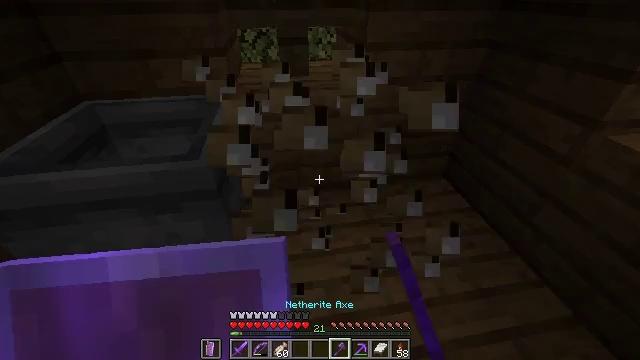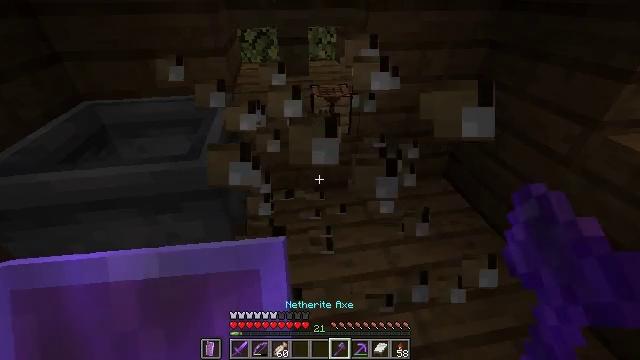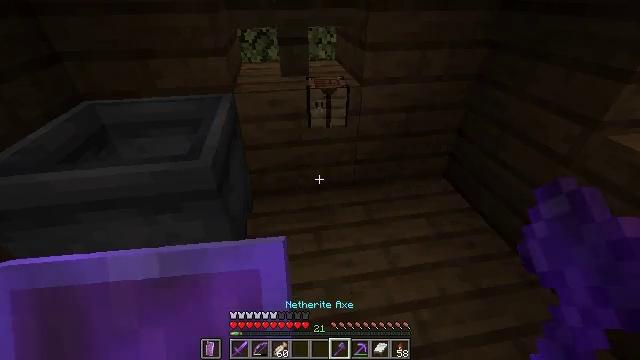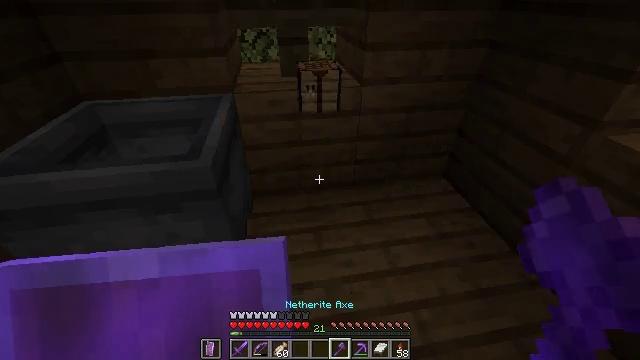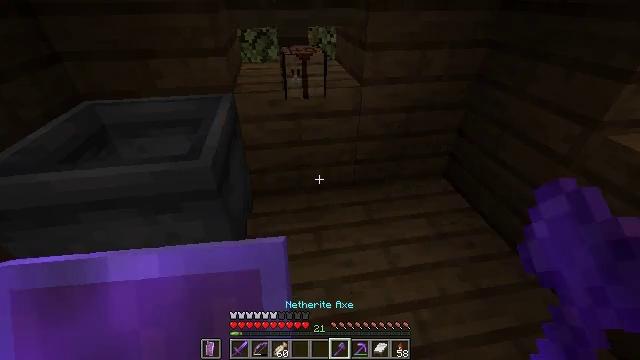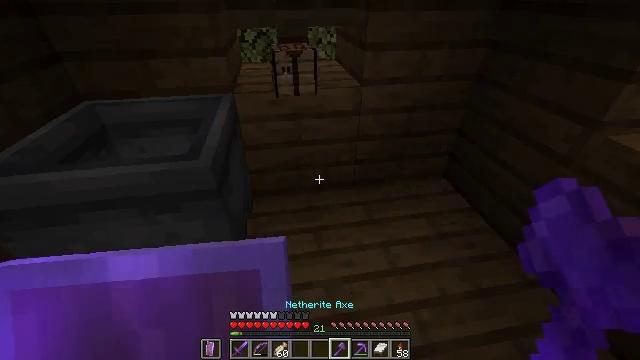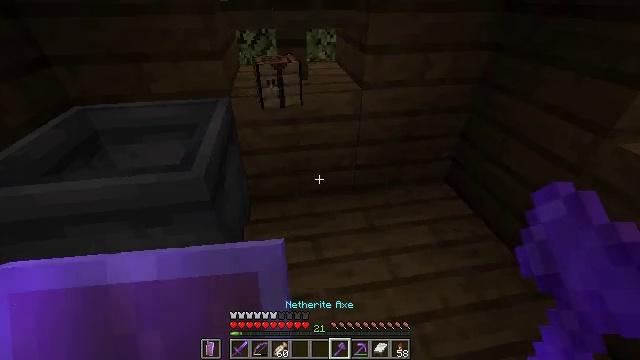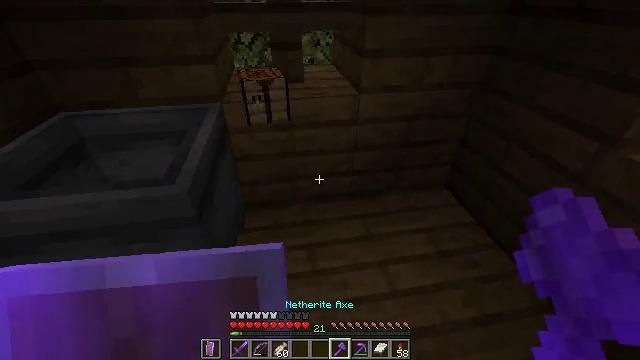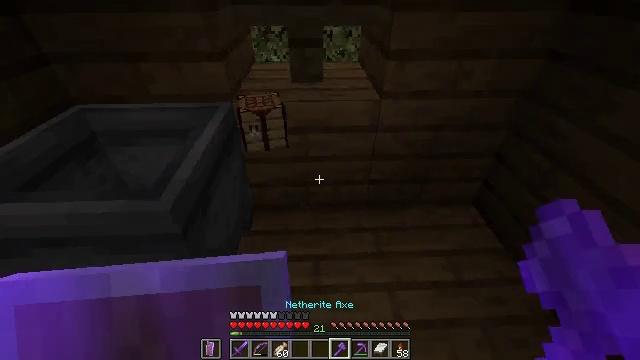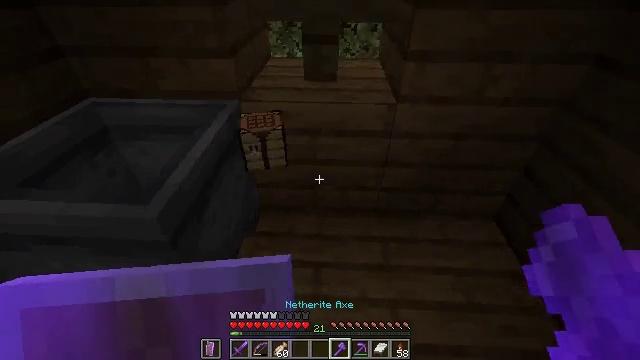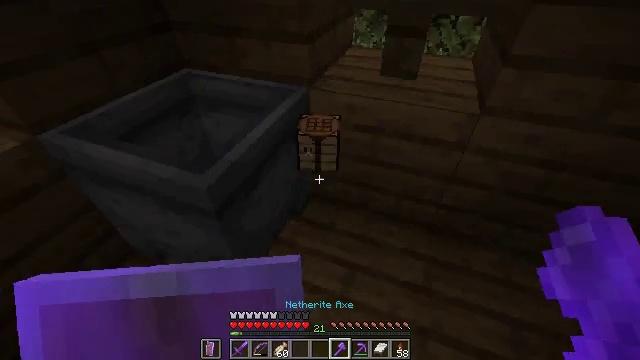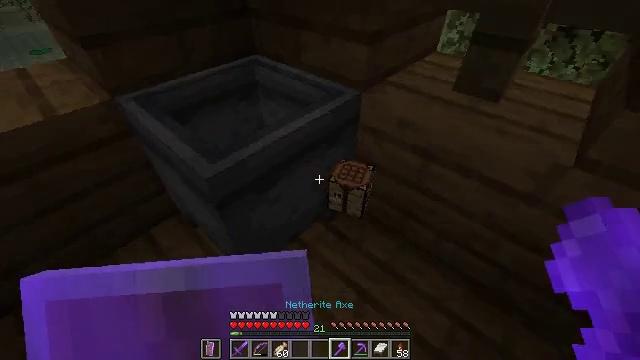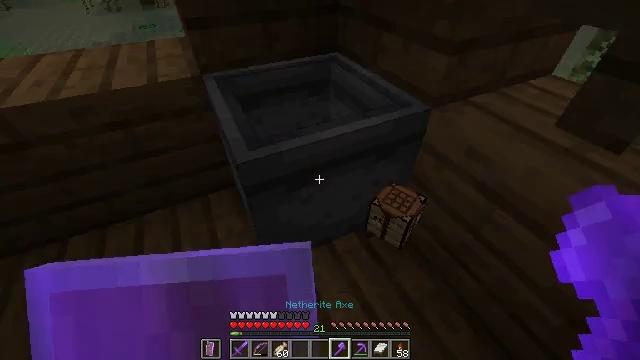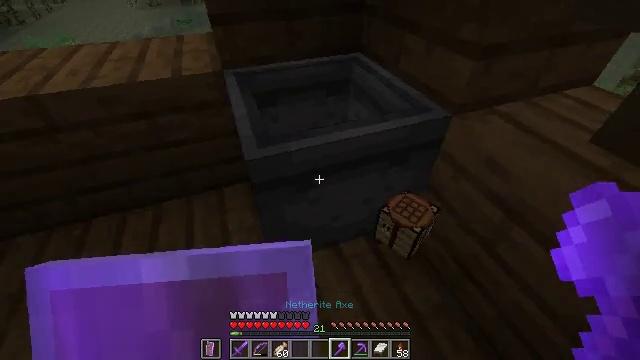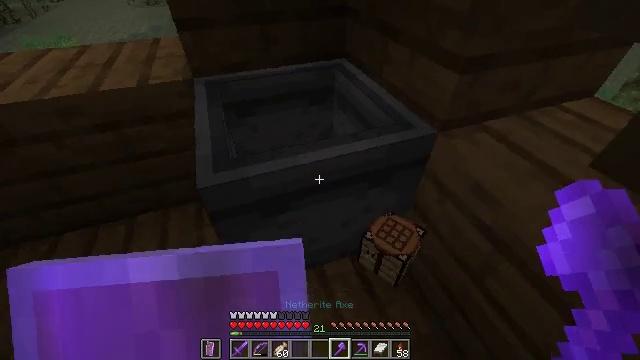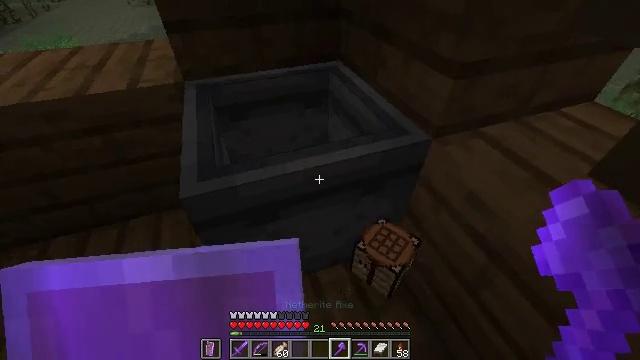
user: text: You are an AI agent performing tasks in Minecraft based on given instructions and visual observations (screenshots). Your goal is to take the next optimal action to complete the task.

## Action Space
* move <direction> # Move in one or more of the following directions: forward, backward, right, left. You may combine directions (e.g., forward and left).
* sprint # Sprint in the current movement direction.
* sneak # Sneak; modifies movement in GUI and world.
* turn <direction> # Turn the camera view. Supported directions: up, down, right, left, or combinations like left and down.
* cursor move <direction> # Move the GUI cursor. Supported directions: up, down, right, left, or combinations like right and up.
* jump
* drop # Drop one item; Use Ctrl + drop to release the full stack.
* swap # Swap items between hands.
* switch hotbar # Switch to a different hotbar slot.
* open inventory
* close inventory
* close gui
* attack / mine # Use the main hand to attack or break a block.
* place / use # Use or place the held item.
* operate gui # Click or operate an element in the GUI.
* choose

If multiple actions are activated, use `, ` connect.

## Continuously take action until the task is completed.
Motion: motion action
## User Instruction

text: Attack the cauldron to retrieve it.
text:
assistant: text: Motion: no_op
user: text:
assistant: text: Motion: no_op
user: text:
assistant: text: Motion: no_op
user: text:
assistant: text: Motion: no_op
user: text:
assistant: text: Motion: no_op
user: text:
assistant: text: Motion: move forward
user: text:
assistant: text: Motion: move forward and move right
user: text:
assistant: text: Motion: move forward and move right, turn left and down
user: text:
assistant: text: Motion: move forward and move right, turn left and down
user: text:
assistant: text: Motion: move forward and move right, turn left and down
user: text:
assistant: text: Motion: move forward and move right, turn left and down
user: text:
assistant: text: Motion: move forward and move right, turn left
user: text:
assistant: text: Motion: move forward, turn left
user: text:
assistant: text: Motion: no_op
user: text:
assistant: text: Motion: no_op
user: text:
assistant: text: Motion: turn left
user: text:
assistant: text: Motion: turn left
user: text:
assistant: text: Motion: turn left
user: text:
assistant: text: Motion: no_op
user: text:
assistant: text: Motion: no_op
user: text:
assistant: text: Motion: no_op
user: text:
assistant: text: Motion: no_op
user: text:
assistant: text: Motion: no_op
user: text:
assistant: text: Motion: no_op
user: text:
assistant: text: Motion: no_op
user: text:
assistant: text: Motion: no_op
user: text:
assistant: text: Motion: no_op
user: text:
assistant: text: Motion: no_op
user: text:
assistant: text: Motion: no_op
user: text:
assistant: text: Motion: attack / mine